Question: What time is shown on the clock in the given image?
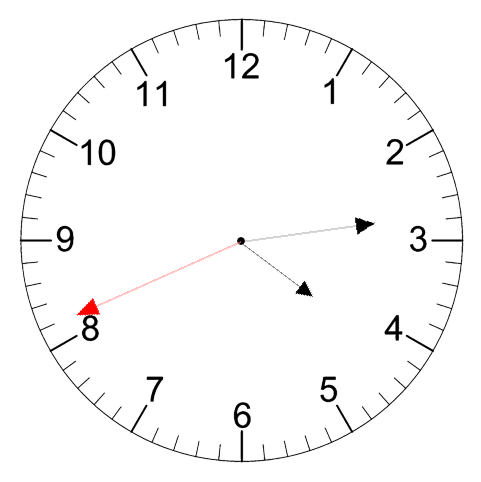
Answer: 04:13:41